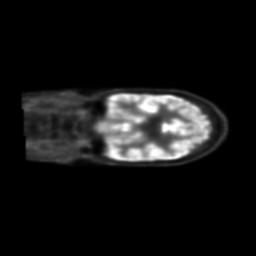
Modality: PET
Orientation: coronal
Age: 29
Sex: female
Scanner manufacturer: siemens